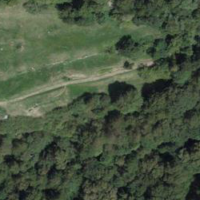
EUNIS habitat code: 24
Species observed at this site:
Clinopodium vulgare
Artemisia vulgaris
Phoenicurus ochruros
Prunus spinosa
Columba livia
Motacilla alba